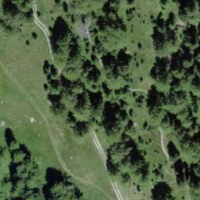
EUNIS habitat code: 43
Species observed at this site:
Euphrasia alpina